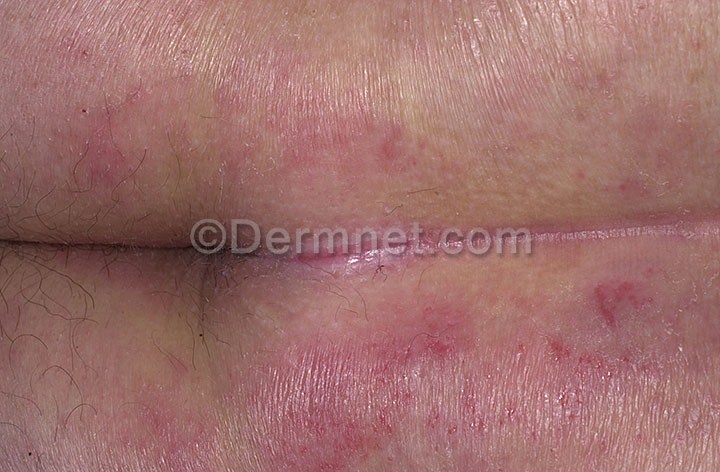
Disease: Nail Fungus and other Nail Disease